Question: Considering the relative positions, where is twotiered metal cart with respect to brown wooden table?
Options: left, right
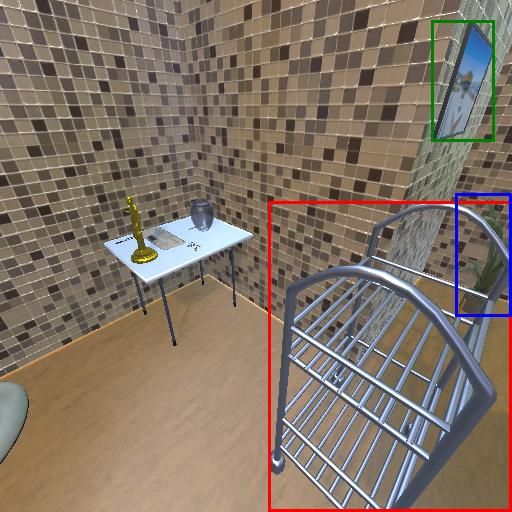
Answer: left